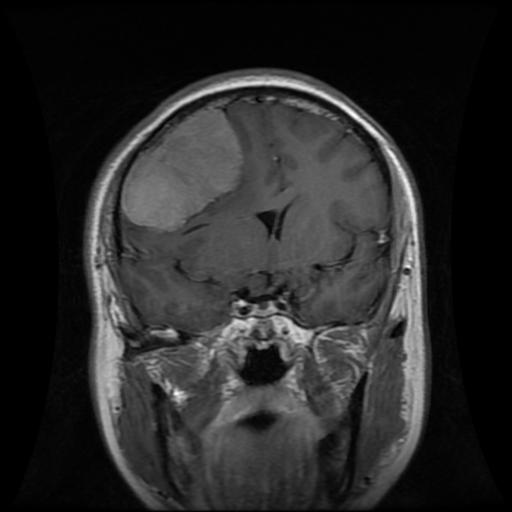
Label: meningioma